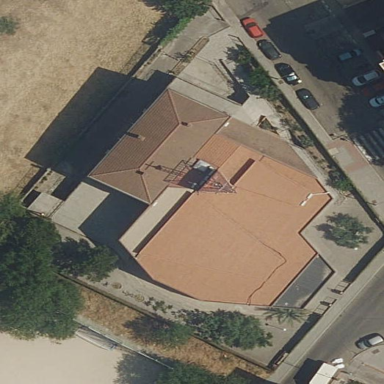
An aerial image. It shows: Place of worship.